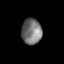
Tissue: lung
Cell type: Fibroblasts
Senescence score: 0.6244
Nuclear area (px): 516
Mean DAPI intensity: 114.779